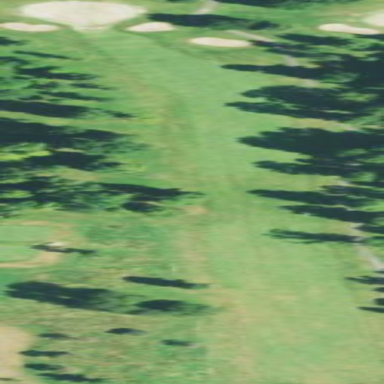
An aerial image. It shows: Scenic golf fairway.